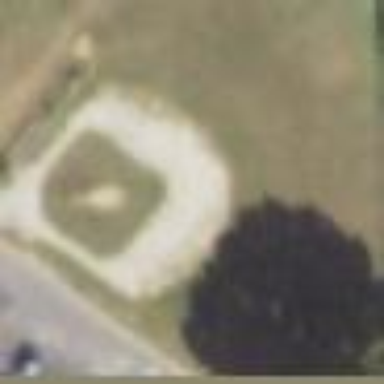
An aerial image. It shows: Baseball pitch for leisure land.